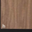
Piece: xx